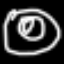
Label: donut